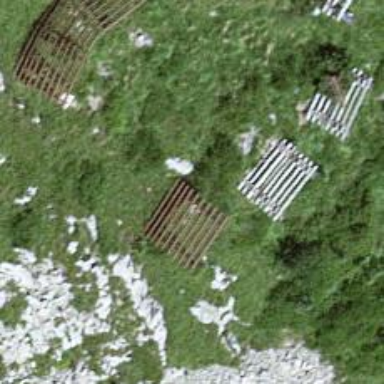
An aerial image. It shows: Avalanche protection barrier made by humans.